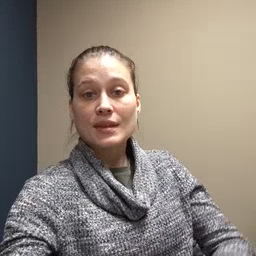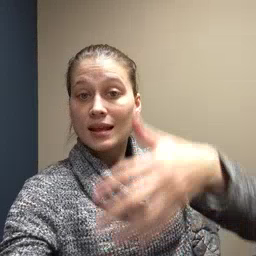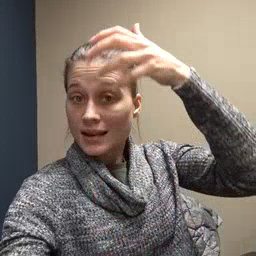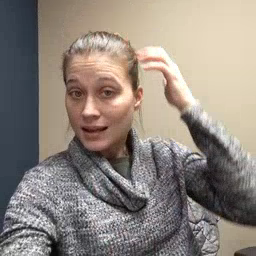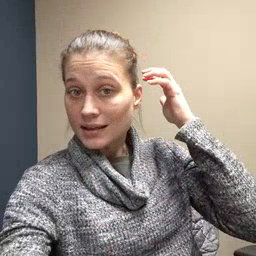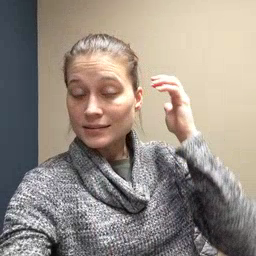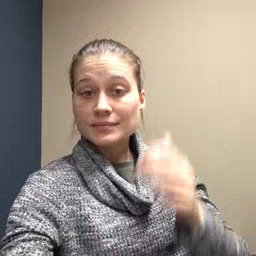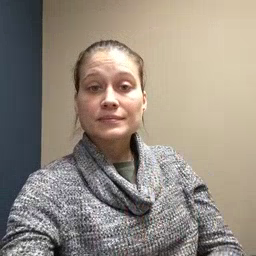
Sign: lion